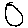
Label: circle